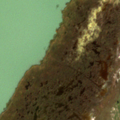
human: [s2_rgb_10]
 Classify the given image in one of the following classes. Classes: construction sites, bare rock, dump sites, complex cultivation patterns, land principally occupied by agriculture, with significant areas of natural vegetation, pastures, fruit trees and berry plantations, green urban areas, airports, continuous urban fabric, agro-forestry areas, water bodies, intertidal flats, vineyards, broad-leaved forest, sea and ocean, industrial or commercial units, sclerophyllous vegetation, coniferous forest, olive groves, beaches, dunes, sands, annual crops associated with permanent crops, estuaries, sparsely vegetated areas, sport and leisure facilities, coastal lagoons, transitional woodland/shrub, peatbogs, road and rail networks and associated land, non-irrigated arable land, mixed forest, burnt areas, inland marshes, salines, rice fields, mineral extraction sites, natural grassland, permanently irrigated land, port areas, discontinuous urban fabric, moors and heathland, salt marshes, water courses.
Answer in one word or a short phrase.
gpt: natural grassland, inland marshes, water bodies